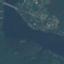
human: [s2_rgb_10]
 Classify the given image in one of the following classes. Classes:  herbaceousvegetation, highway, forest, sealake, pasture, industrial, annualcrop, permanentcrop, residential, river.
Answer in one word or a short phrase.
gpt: River